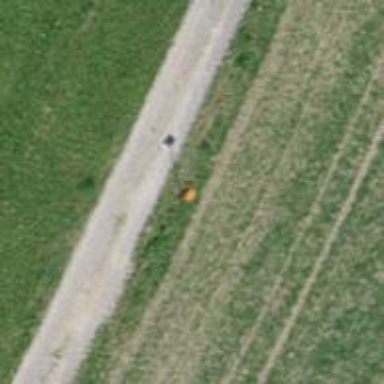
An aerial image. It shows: Aerial marker.